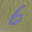
Label: 6